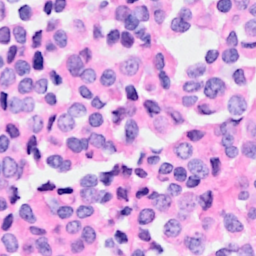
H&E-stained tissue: Breast